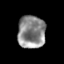
Tissue: skin
Cell type: Epithelial cells
Senescence score: 0.2488
Nuclear area (px): 886
Mean DAPI intensity: 137.886